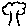
Label: tree